Field crop: maize
Growth stage: 2
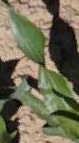
Species: maize